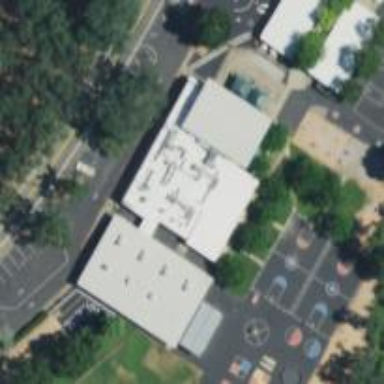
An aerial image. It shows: School building.